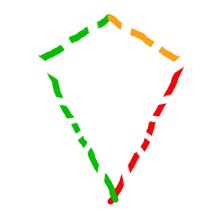
Shape: kite